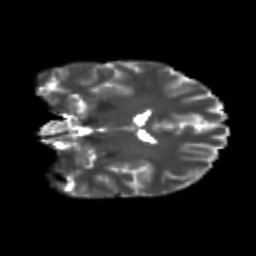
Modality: T2w
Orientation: coronal
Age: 22
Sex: male
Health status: healthy
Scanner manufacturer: philips
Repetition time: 7.478 s
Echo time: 0.08753 s